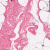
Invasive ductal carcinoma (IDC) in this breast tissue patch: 0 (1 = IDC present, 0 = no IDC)